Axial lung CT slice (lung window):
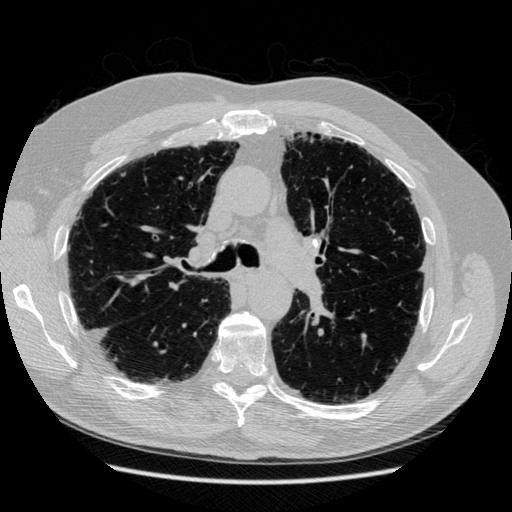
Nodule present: no